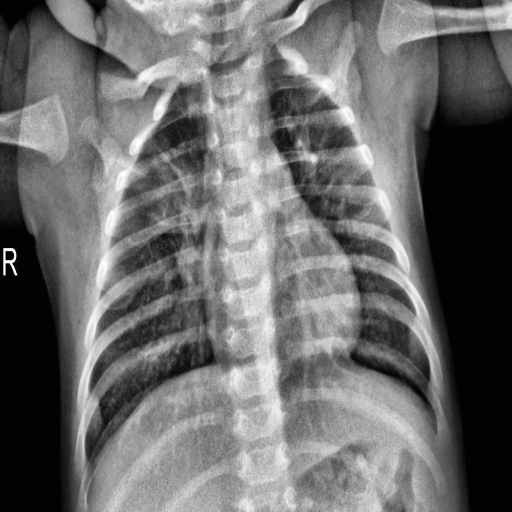
Finding: PNEUMONIA